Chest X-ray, AP view. Patient: 61 years old, sex F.
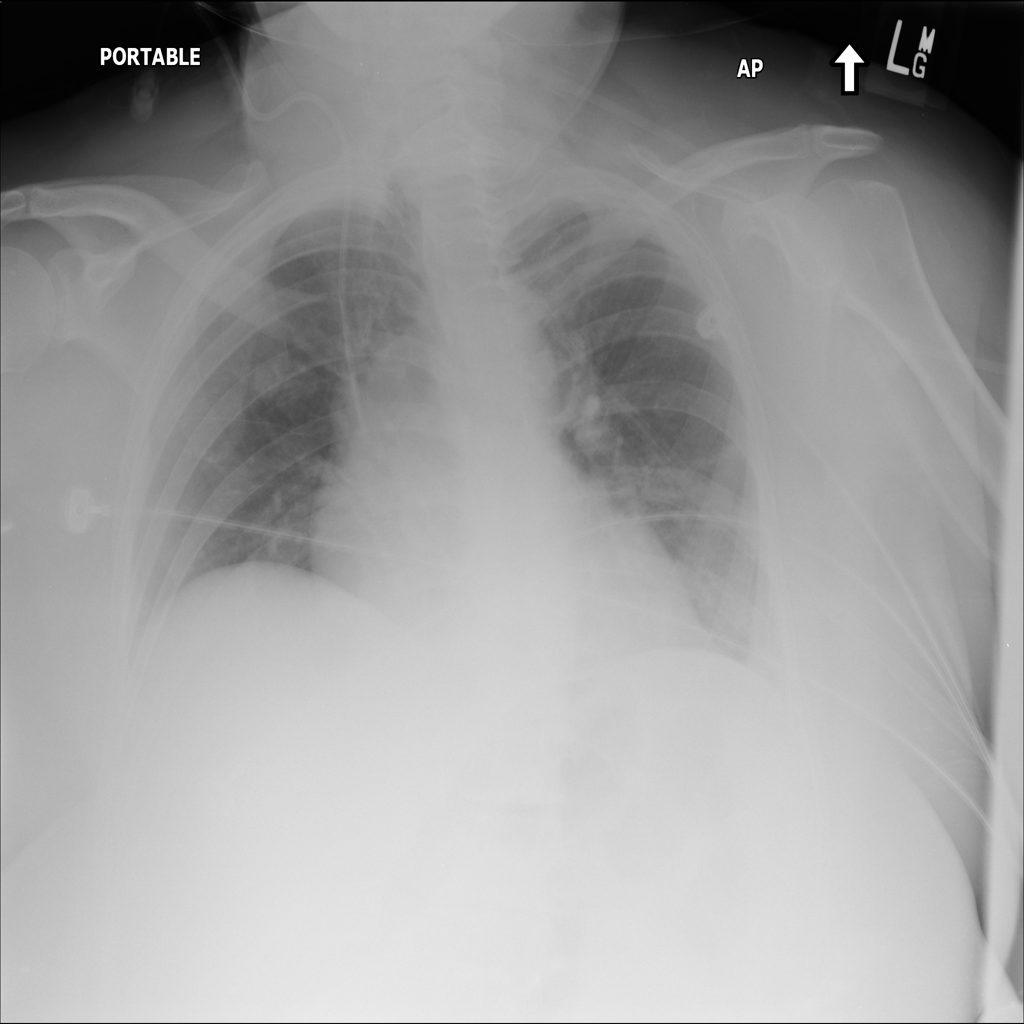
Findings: No Finding